Interaction volume radius: 10 \u00c5
Interaction volume height: 20 \u00c5
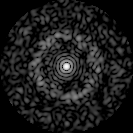
Disorder parameter: 0.8459